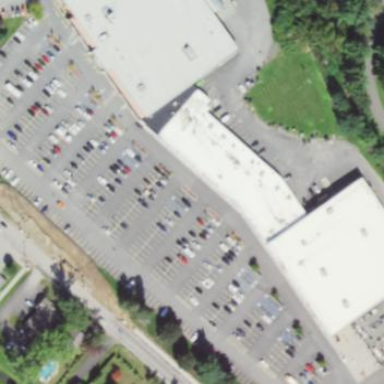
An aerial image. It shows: Mall building.